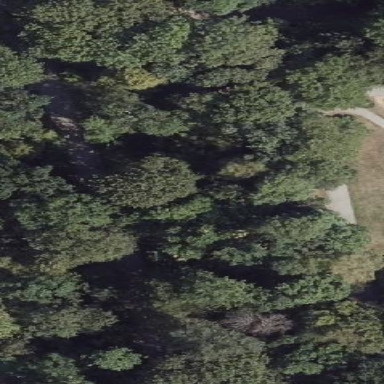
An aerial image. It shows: Mixed woodland area with various types of leaves.